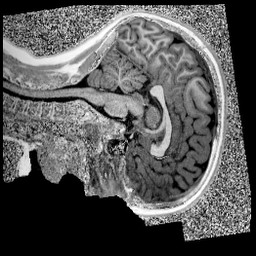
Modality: UNIT1
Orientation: sagittal
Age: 9
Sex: female
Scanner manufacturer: siemens
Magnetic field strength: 3 T
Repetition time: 4 s
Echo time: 0.00299 s